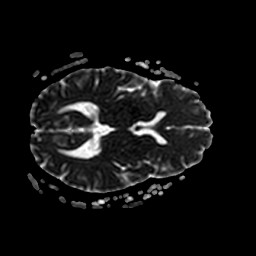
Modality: ADC
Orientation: axial
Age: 53
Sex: male
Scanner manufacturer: philips
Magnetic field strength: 3 T
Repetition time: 4.104 s
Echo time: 0.06119 s